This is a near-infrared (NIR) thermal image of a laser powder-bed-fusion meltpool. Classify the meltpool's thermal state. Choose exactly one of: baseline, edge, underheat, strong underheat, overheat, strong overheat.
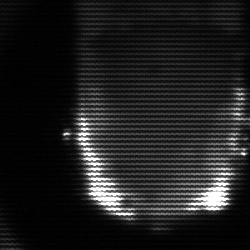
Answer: baseline